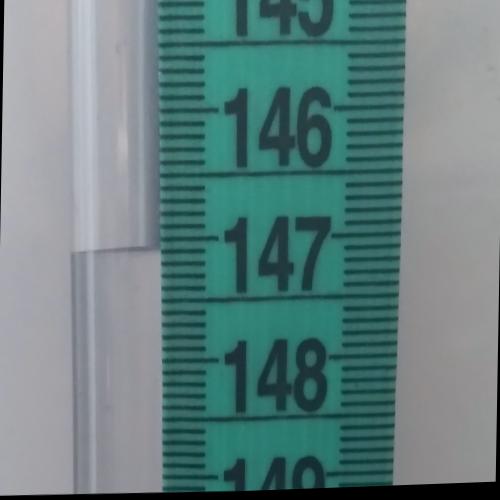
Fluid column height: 147.1 cm